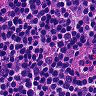
Metastatic tissue present: no